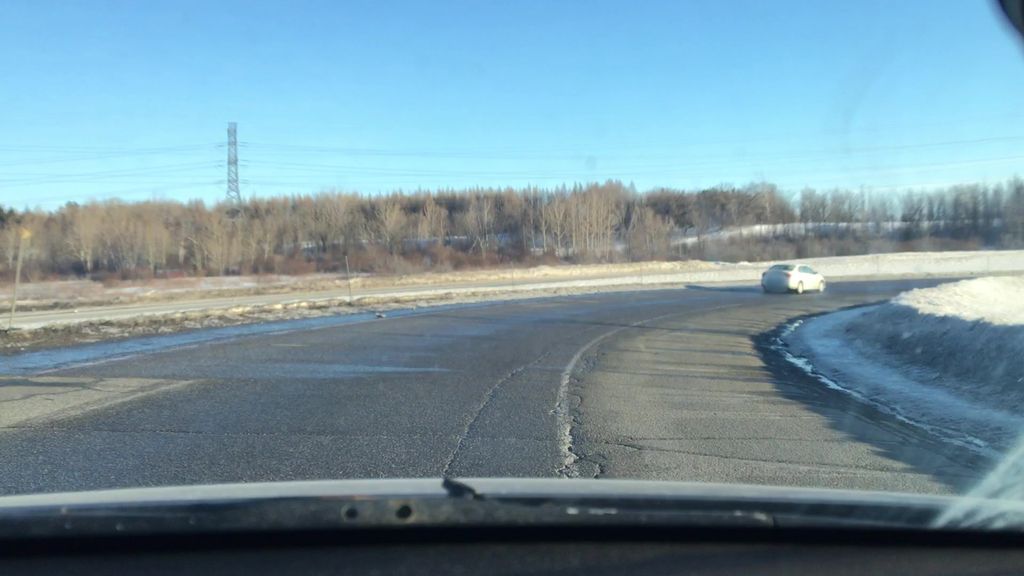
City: ottawa-gatineau